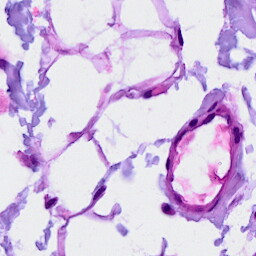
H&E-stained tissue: Breast